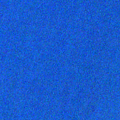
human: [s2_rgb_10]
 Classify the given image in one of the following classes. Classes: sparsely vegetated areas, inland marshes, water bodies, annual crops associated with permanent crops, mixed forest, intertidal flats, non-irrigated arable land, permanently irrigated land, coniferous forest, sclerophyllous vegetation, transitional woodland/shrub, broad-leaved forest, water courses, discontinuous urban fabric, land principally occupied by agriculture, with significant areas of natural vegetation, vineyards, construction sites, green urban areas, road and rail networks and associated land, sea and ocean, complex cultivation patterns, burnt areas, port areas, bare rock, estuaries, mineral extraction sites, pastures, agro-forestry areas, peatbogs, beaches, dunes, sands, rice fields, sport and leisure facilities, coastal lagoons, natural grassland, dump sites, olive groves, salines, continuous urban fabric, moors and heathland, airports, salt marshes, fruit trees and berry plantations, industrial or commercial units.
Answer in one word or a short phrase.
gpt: sea and ocean